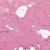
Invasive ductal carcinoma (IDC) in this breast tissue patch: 0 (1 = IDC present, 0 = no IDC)